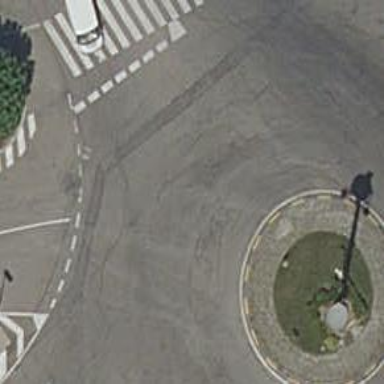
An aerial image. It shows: Service road that forms roundabout.